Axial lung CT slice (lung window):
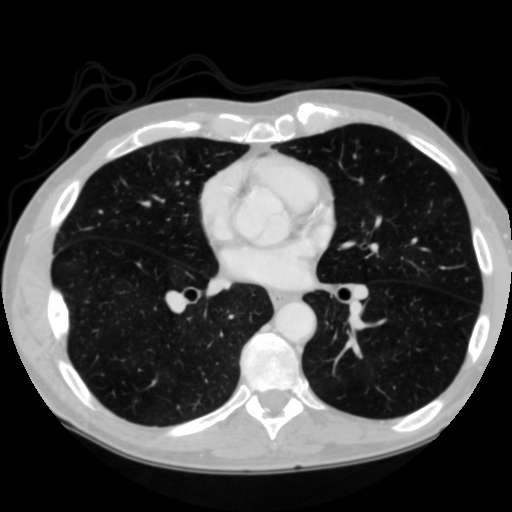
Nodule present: no